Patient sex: F
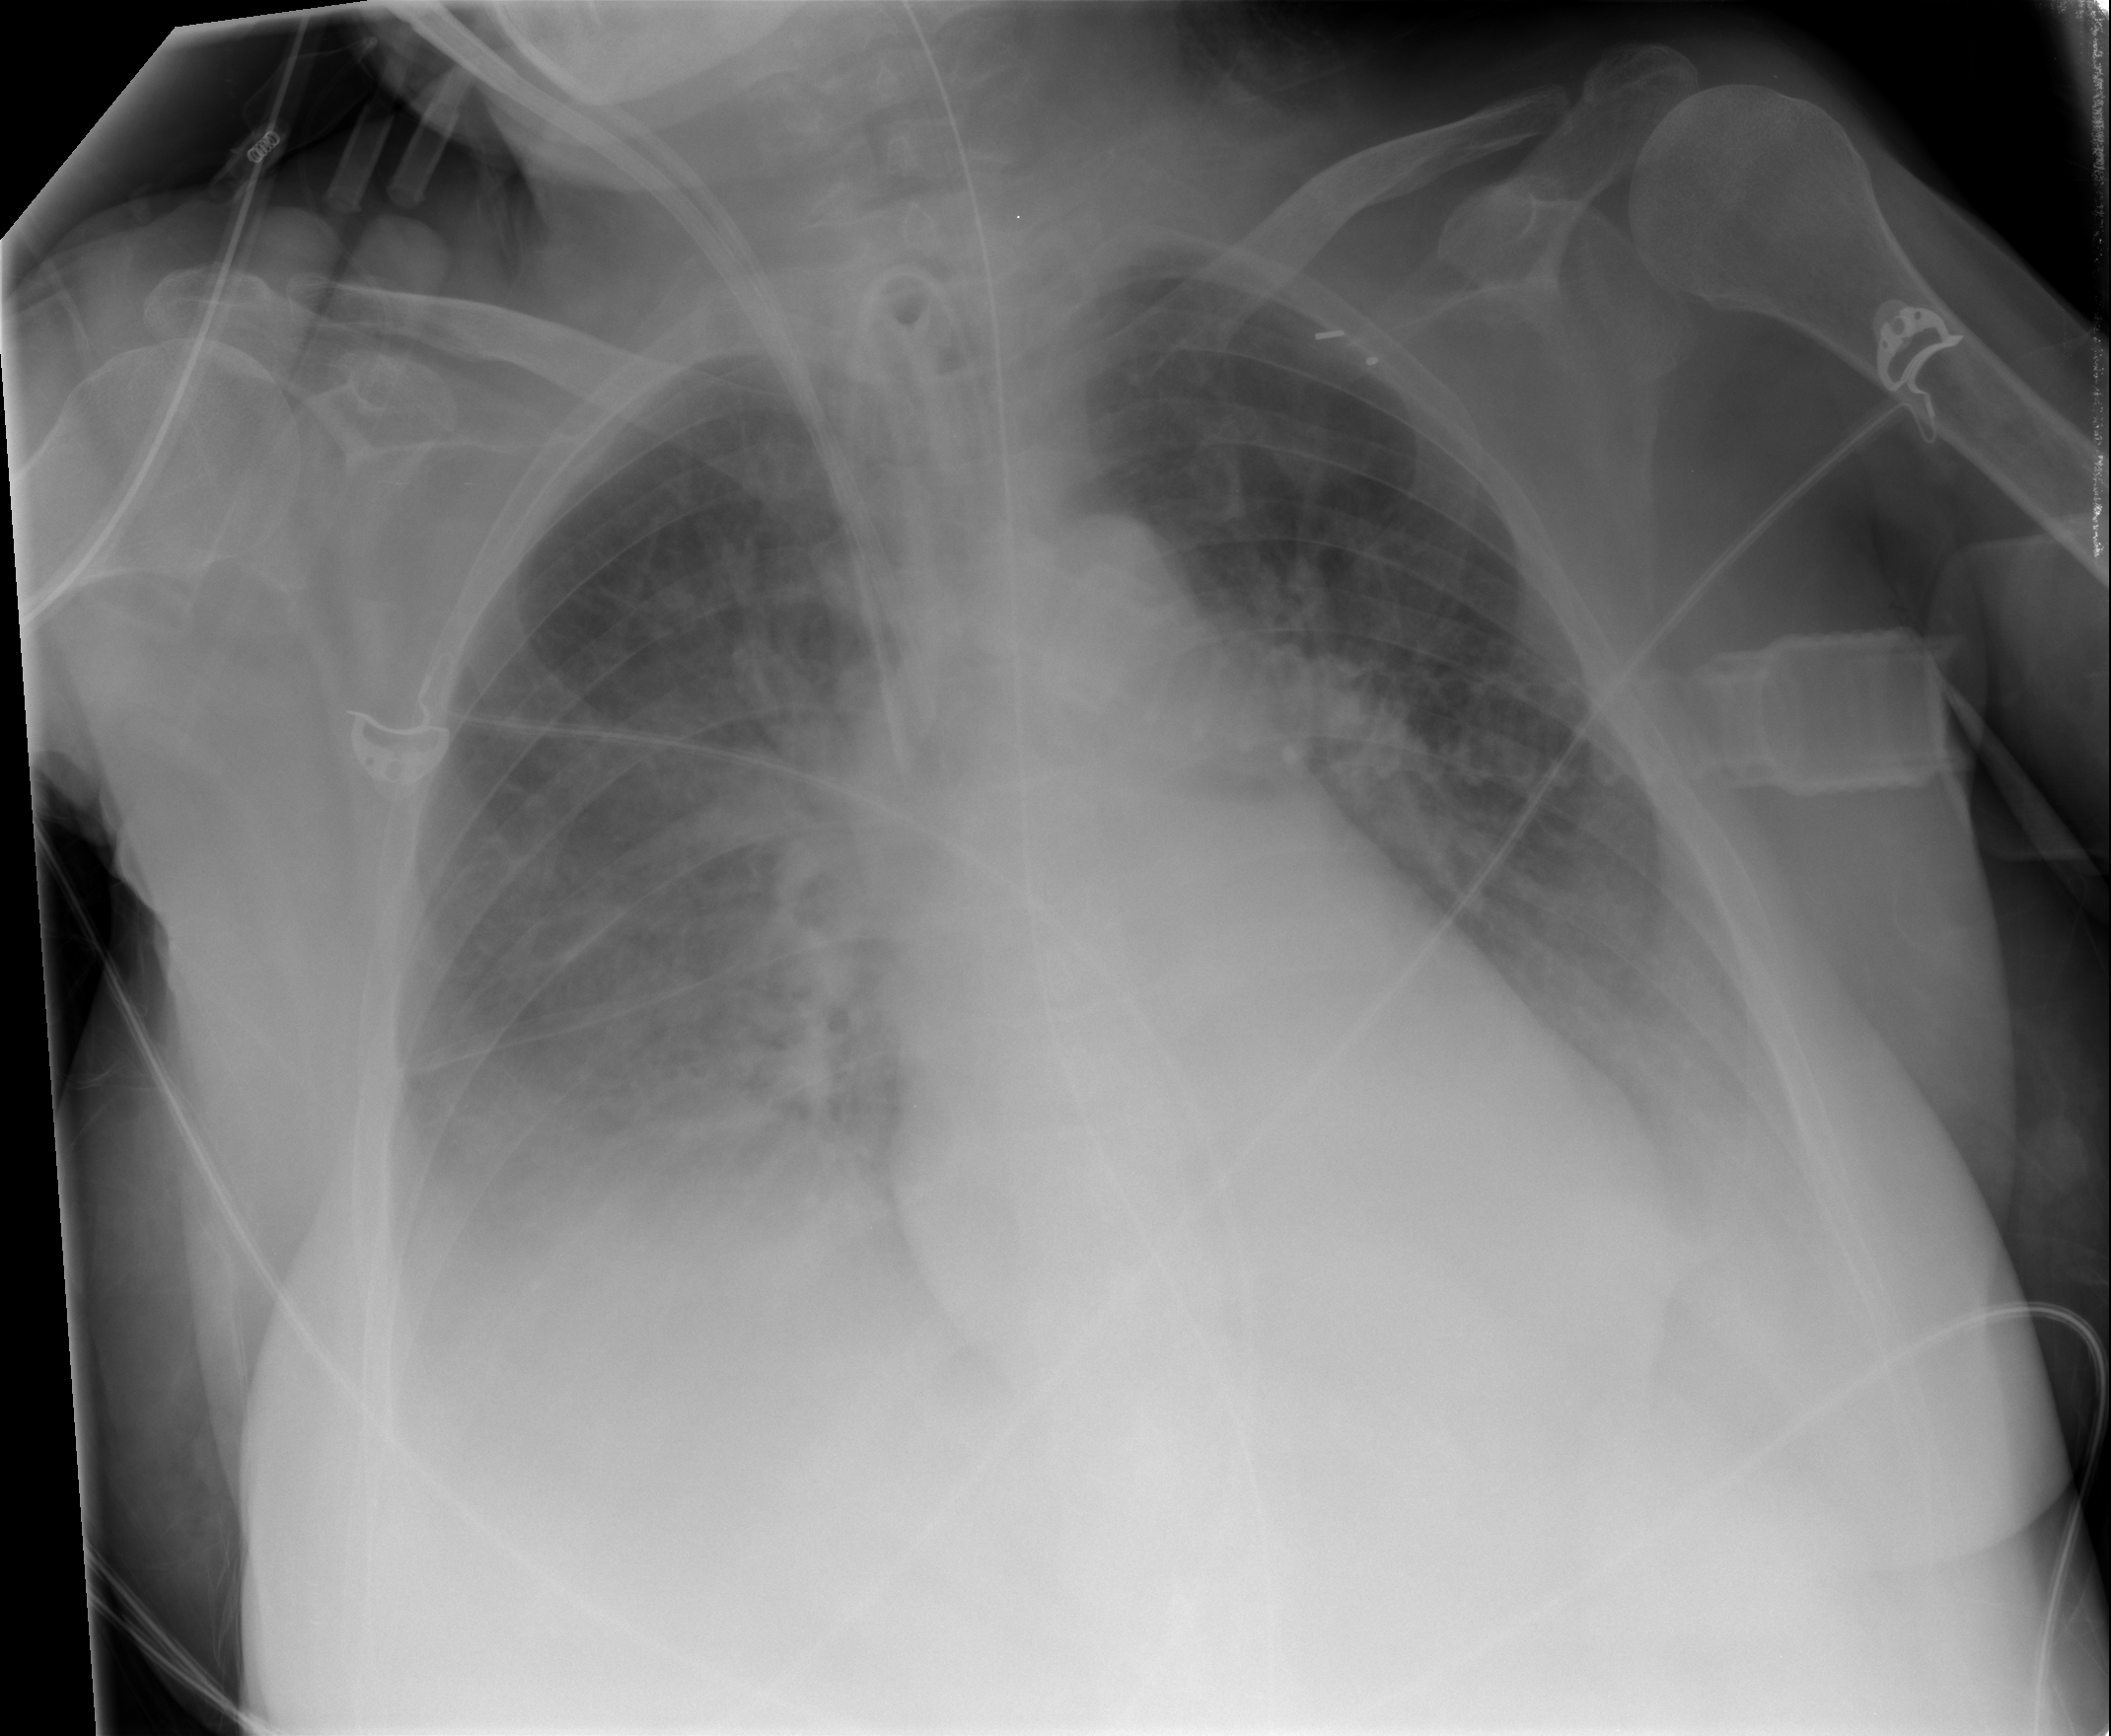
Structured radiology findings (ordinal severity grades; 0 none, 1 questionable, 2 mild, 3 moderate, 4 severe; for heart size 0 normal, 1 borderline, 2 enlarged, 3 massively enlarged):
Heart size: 2
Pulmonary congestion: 3
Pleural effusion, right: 2
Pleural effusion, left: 2
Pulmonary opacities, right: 3
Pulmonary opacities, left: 3
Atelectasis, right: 2
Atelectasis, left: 2